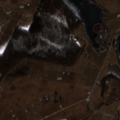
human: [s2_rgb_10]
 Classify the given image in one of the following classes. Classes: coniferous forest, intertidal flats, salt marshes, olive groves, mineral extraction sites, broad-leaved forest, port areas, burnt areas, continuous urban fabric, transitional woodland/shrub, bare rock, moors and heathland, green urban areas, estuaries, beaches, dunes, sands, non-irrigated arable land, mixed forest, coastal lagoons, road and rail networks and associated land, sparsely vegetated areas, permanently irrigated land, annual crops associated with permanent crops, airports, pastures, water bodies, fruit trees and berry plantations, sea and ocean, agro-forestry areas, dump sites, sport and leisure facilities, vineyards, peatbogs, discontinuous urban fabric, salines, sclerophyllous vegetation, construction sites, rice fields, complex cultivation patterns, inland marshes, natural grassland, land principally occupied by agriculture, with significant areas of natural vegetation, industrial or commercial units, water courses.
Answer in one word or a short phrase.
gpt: discontinuous urban fabric, non-irrigated arable land, complex cultivation patterns, broad-leaved forest, water bodies